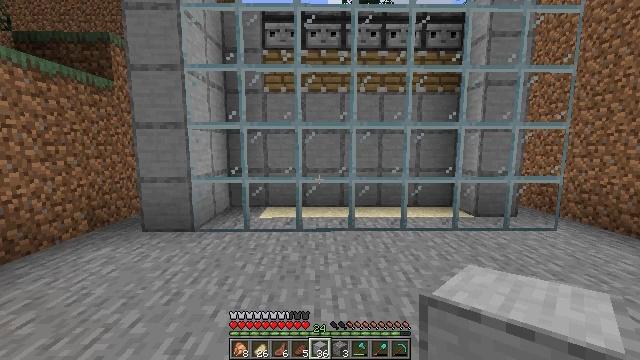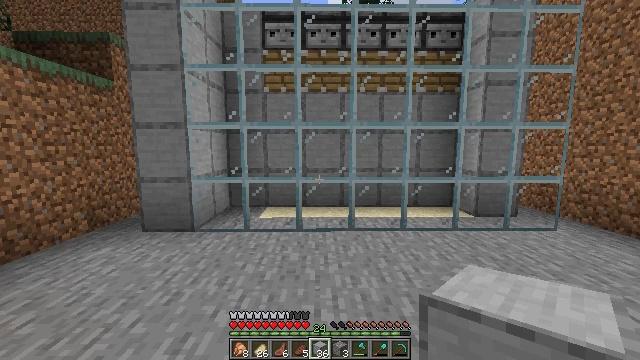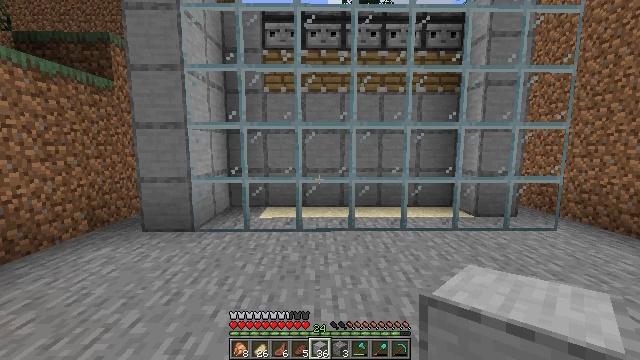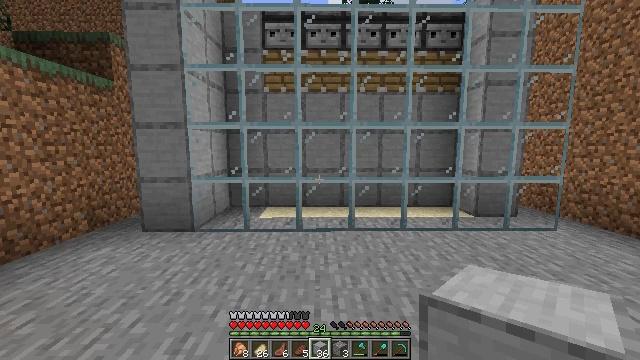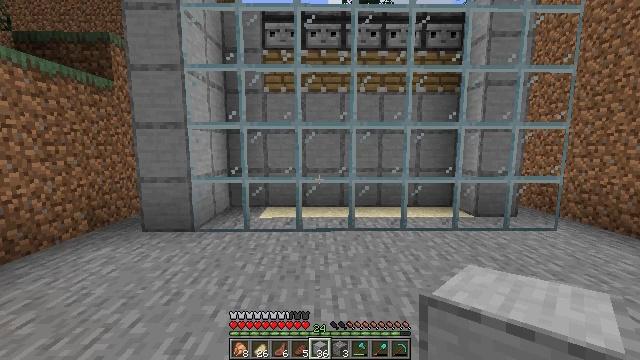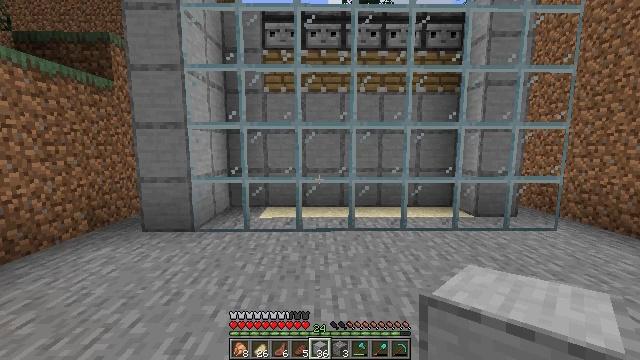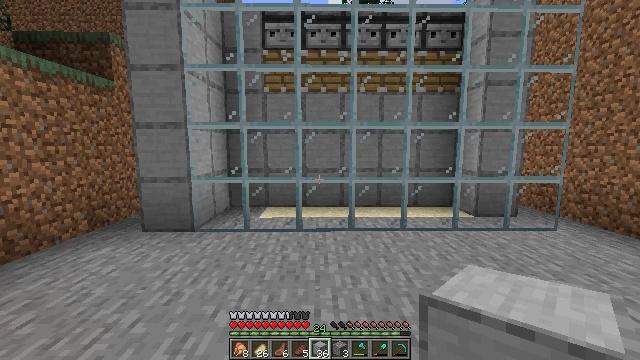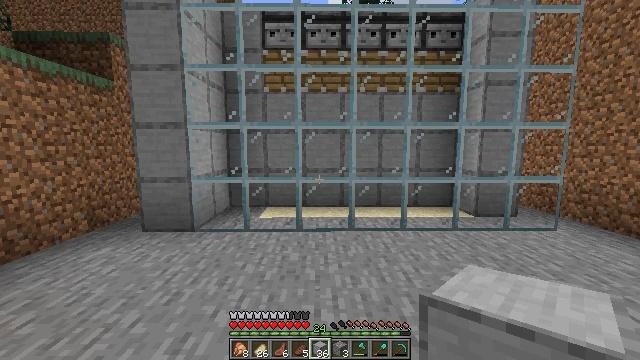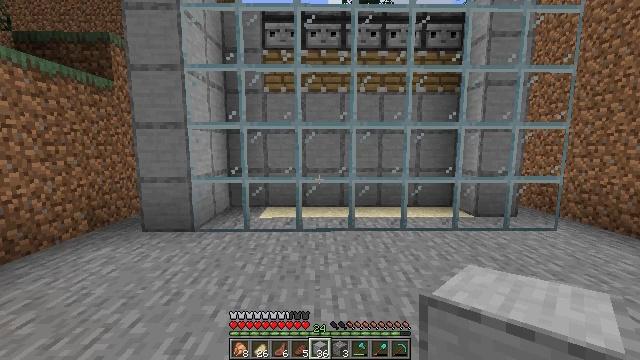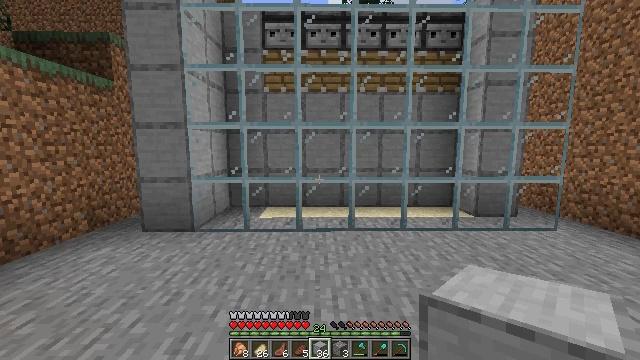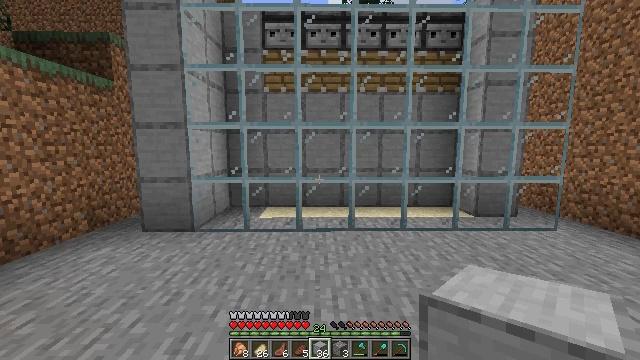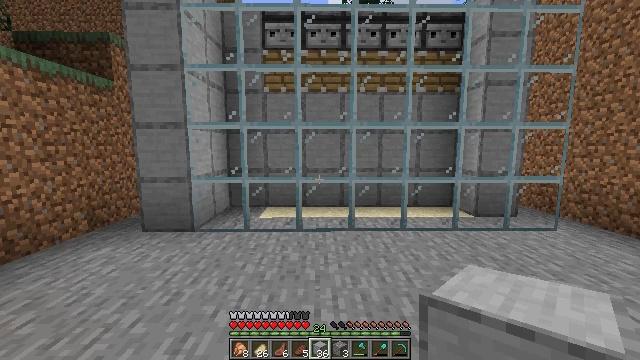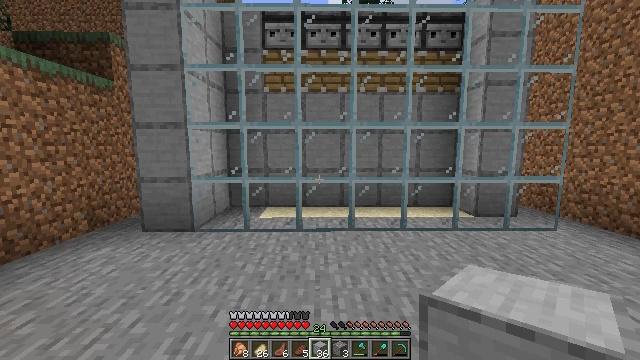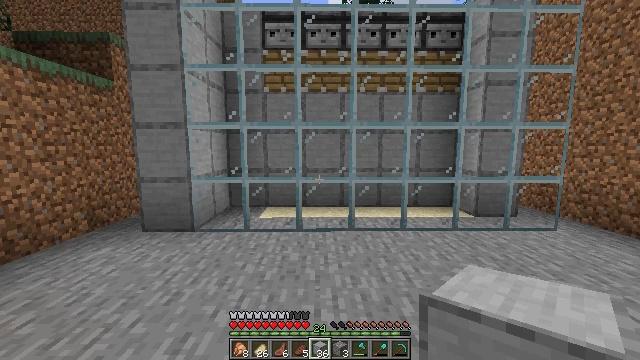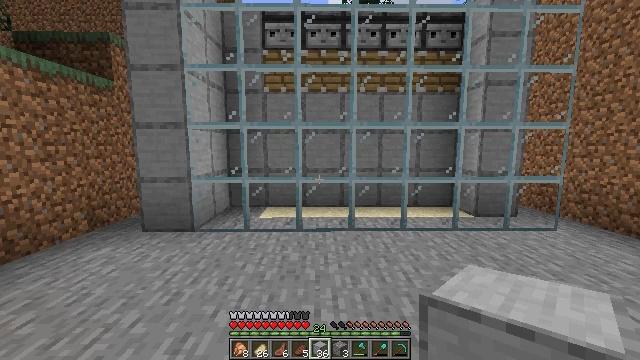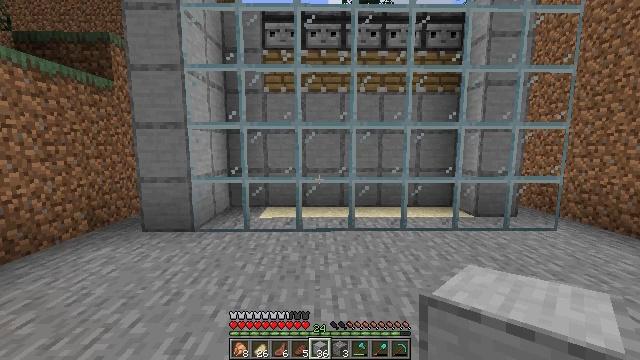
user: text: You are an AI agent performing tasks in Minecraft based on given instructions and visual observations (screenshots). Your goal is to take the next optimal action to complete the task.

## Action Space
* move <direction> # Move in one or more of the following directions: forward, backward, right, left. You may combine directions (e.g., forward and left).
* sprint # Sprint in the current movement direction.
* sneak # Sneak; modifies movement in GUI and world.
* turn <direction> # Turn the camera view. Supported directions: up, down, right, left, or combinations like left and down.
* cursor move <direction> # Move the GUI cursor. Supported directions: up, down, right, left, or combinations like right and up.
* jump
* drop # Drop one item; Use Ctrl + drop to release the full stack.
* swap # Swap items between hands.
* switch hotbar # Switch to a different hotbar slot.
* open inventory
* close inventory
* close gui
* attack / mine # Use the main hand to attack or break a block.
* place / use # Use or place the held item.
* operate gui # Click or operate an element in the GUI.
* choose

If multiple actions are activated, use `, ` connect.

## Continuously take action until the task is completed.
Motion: motion action
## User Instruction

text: Mine the smooth stone.
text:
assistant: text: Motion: no_op
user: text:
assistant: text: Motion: no_op
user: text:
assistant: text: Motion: no_op
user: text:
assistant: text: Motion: no_op
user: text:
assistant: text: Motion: no_op
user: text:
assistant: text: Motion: no_op
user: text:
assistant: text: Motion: no_op
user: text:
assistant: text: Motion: no_op
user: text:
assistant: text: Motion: no_op
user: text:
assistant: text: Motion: no_op
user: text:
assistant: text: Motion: no_op
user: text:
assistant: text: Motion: no_op
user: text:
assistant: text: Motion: no_op
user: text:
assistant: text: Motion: no_op
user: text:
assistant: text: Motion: no_op
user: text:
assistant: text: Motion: no_op
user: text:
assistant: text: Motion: no_op
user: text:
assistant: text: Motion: no_op
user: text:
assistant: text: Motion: no_op
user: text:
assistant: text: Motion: no_op
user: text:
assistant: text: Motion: no_op
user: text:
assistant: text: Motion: no_op
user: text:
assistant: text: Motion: no_op
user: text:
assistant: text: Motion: no_op
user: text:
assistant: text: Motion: no_op
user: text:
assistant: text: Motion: no_op
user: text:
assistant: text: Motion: no_op
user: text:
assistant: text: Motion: no_op
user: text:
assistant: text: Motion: no_op
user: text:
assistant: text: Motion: no_op